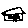
Label: house